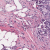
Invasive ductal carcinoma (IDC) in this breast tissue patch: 1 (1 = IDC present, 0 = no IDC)